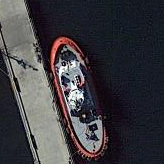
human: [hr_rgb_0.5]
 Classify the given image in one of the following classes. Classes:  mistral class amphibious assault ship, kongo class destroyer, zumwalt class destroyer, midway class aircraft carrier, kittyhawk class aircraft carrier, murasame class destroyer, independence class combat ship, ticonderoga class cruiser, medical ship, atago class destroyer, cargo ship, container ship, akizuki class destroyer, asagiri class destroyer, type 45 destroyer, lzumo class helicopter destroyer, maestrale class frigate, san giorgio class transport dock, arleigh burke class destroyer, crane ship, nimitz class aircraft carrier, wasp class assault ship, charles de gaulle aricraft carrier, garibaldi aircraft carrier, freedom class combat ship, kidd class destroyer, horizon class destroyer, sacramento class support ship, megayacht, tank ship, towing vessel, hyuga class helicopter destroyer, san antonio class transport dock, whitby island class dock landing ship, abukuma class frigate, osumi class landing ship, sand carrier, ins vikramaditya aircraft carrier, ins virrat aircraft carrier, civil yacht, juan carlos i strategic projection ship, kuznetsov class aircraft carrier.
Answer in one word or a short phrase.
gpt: Towing vessel